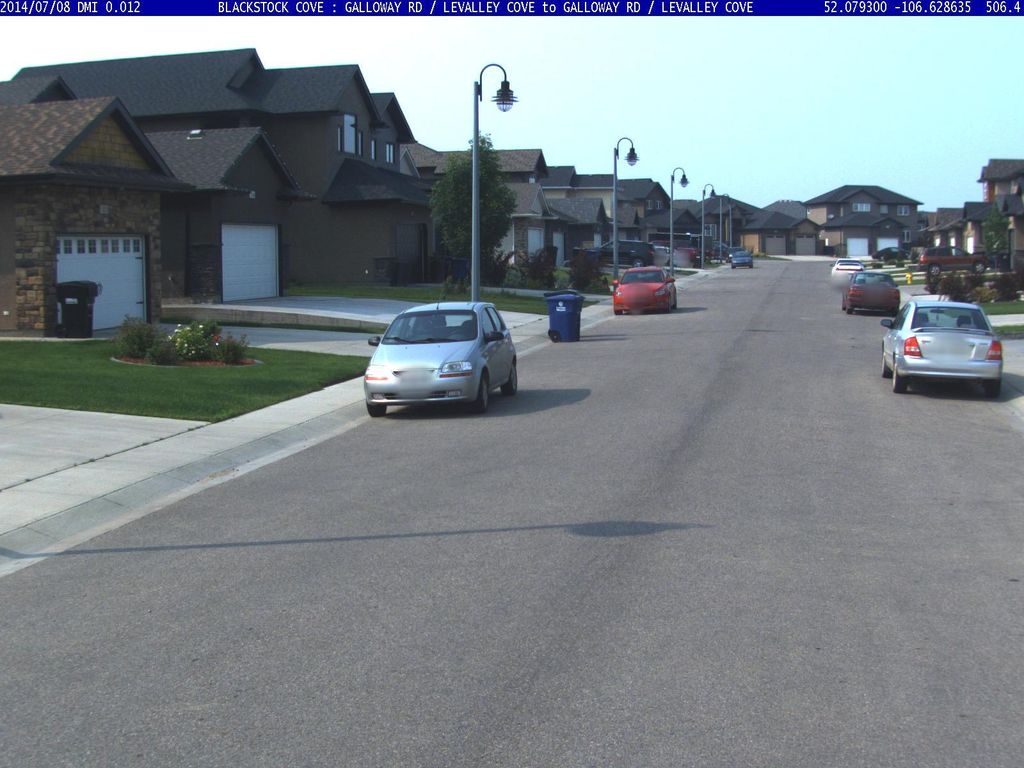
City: saskatoon